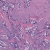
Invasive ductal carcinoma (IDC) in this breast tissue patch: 1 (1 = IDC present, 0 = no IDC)